The image shows the envelope spectrum of a rolling-element bearing's vibration signal, with the characteristic fault frequencies (BPFO outer race, BPFI inner race, BSF ball, FTF cage) marked as reference lines. Determine the bearing's health state. Answer with exactly one of: normal, inner_race, outer_race, ball.
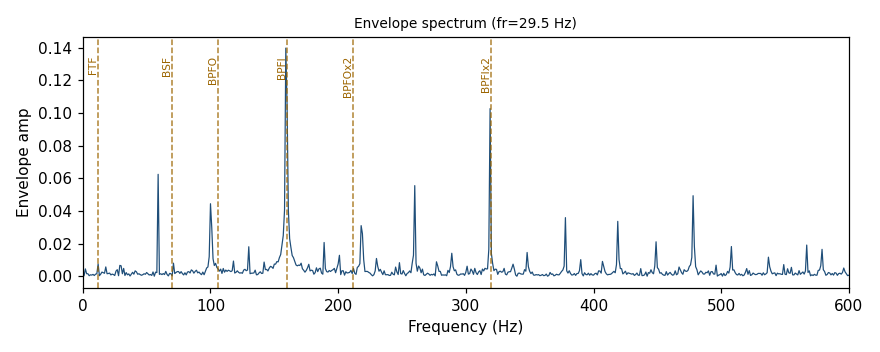
Answer: inner_race